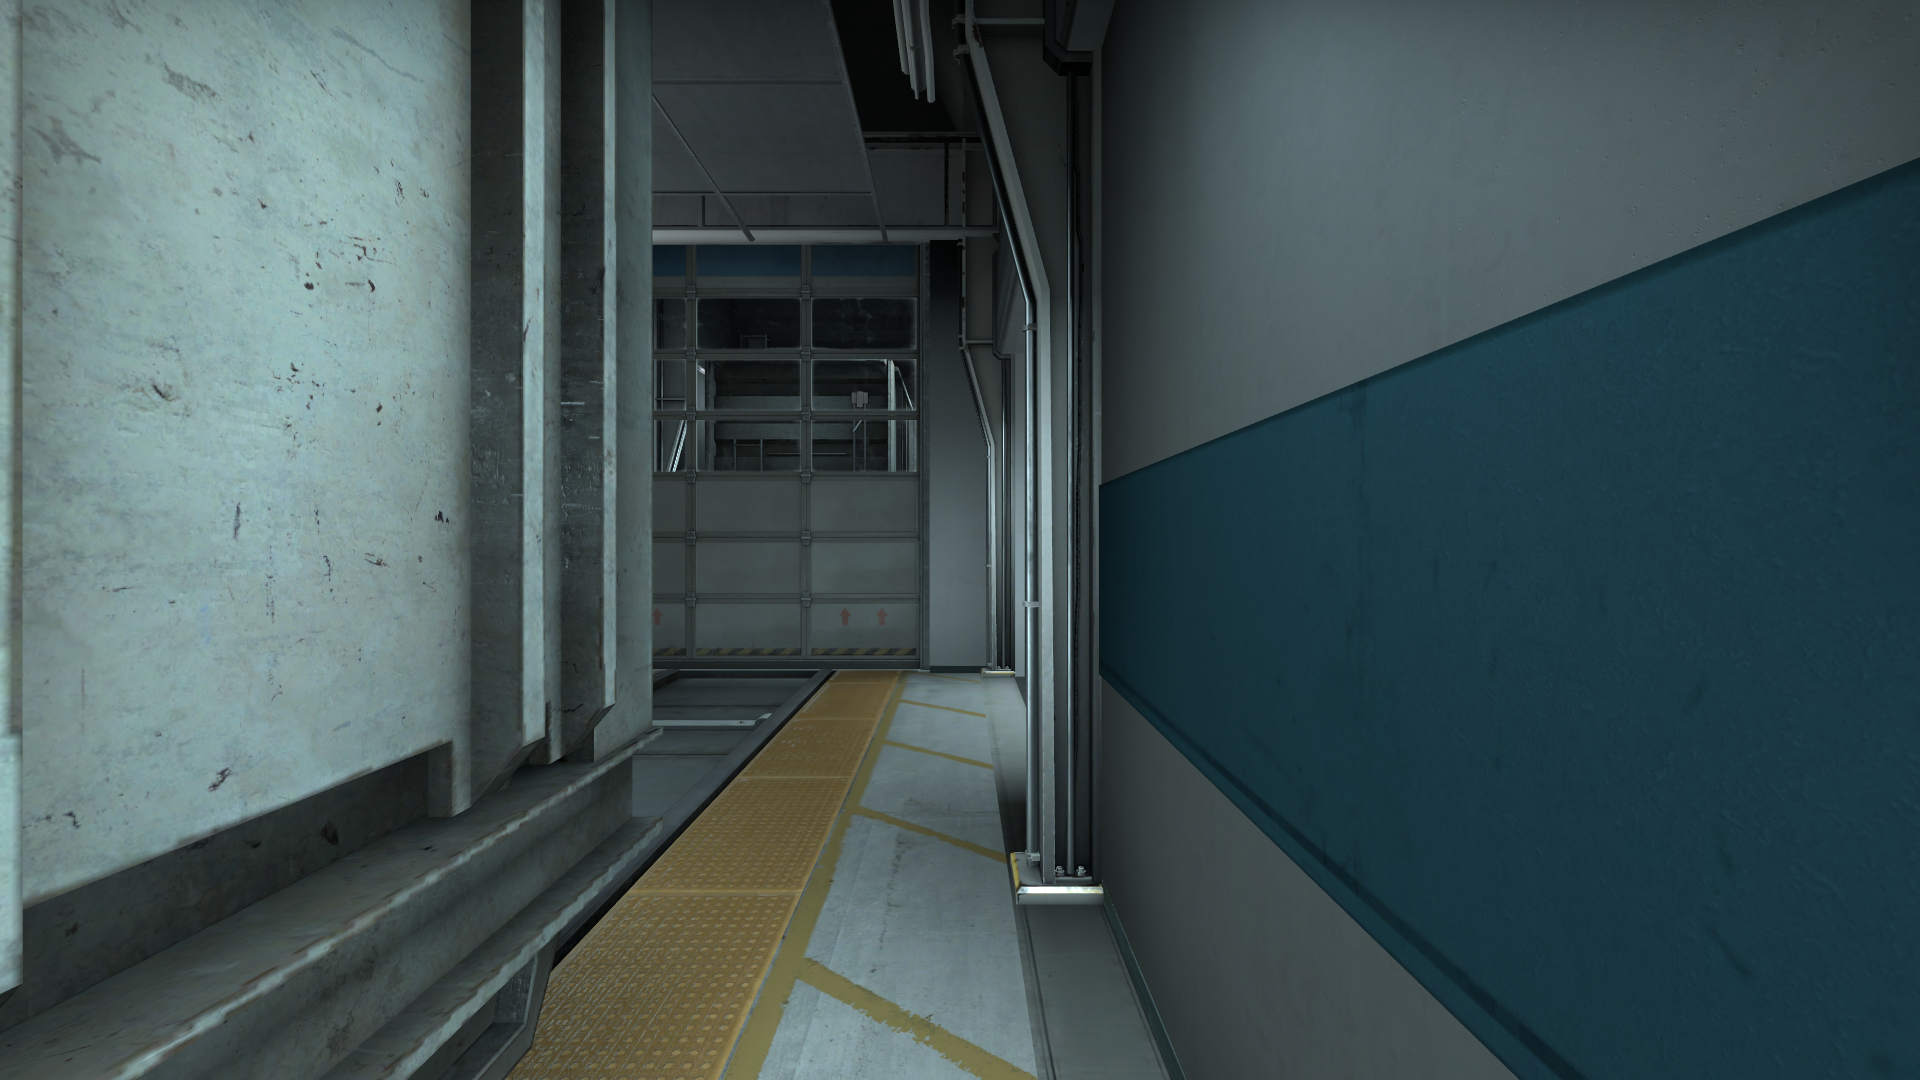
Map: de_train